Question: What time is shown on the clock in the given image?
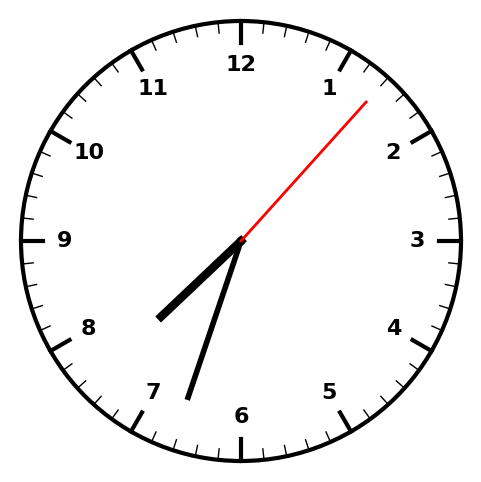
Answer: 07:33:07